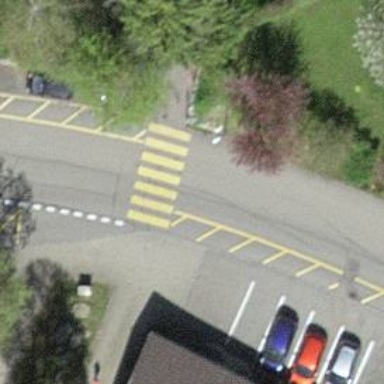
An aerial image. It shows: Uncontrolled zebra crossing on the road.